Brain MRI, t1w sequence, axial 2D slice.
Patient: age 41, sex F, weight 95 kg, height 1.95 m
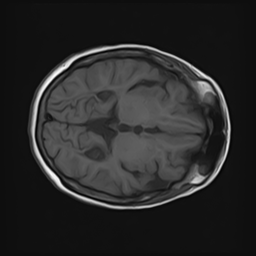